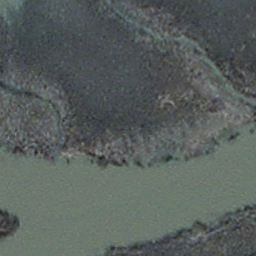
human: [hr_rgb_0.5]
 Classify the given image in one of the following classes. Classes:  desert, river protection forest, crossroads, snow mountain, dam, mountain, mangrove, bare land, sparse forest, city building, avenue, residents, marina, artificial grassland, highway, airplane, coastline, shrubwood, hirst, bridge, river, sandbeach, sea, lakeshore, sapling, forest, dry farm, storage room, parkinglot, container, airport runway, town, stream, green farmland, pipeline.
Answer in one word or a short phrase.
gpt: stream